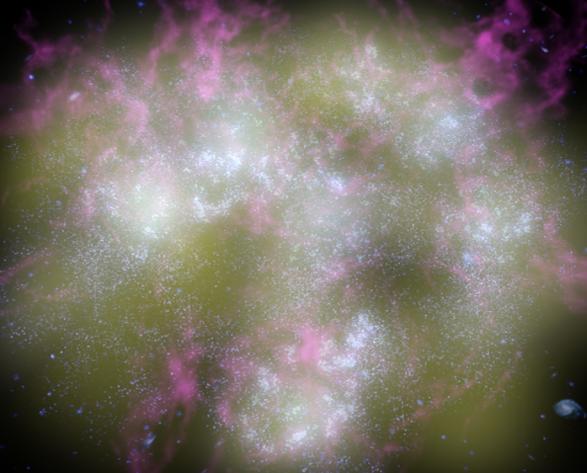
Fires of Galactic Youth Artist Animation Galaxy Evolution Explorer GALEX, supernova